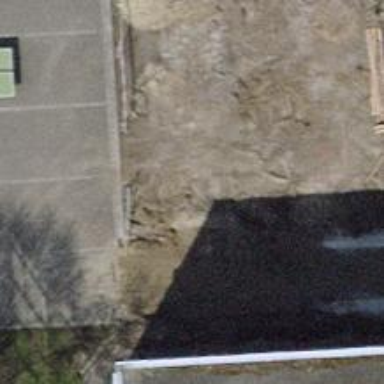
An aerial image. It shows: Bench for seating.